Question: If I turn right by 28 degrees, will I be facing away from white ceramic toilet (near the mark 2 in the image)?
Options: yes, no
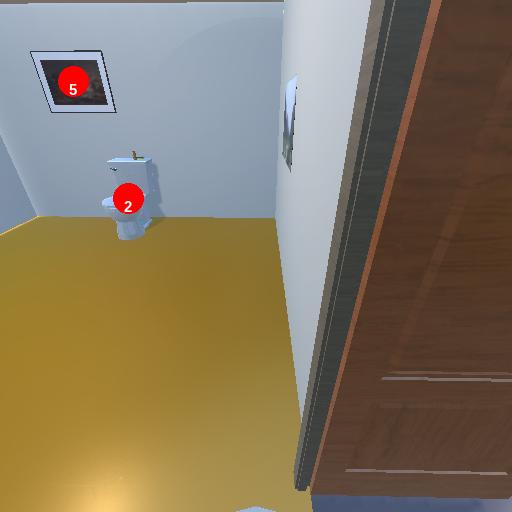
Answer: yes